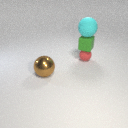
large cyan rubber sphere above small red rubber sphere